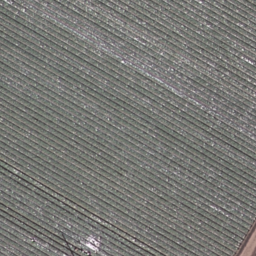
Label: agricultural